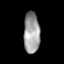
Tissue: lung
Cell type: Others
Senescence score: 0.1931
Nuclear area (px): 648
Mean DAPI intensity: 158.174